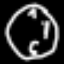
Label: clock